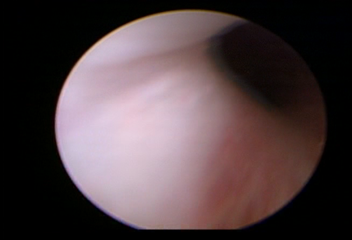
Modality: WLC
Class: Normal mucosa
Bladder cancer association: No